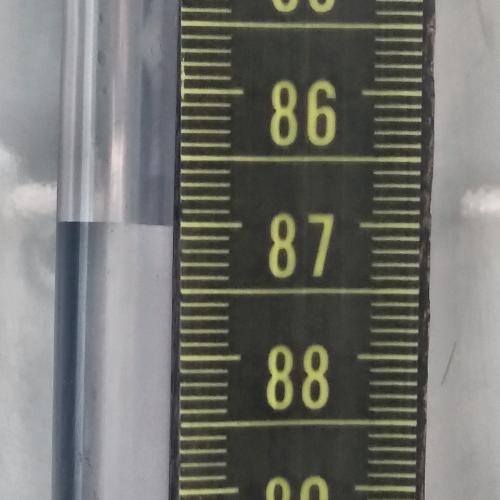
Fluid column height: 87.0 cm